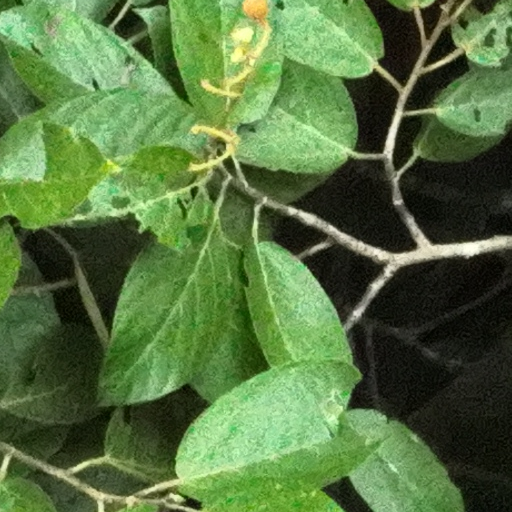
Species: Luehea seemannii
GBIF accepted scientific name: Luehea seemannii
Crown area (m\u00b2): 154.496